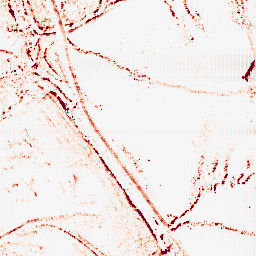
Category: morphological
Decomposition family: morphological_ellipse
Decomposition parameters: operation: opening
width: 5
height: 5
Upsampling method: fft_zeropad
Upsampling parameters: scale: 4
Upsampling scale: 4